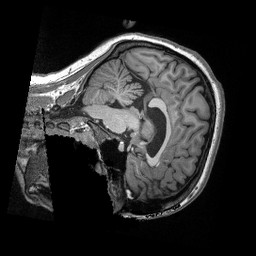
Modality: T1w
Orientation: sagittal